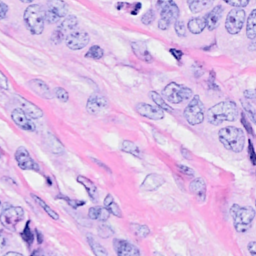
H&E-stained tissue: Breast